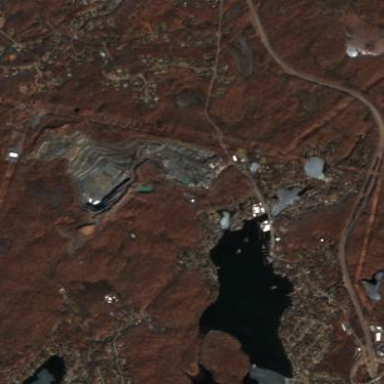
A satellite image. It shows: Quarry area.